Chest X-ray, PA view. Patient: 55 years old, sex F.
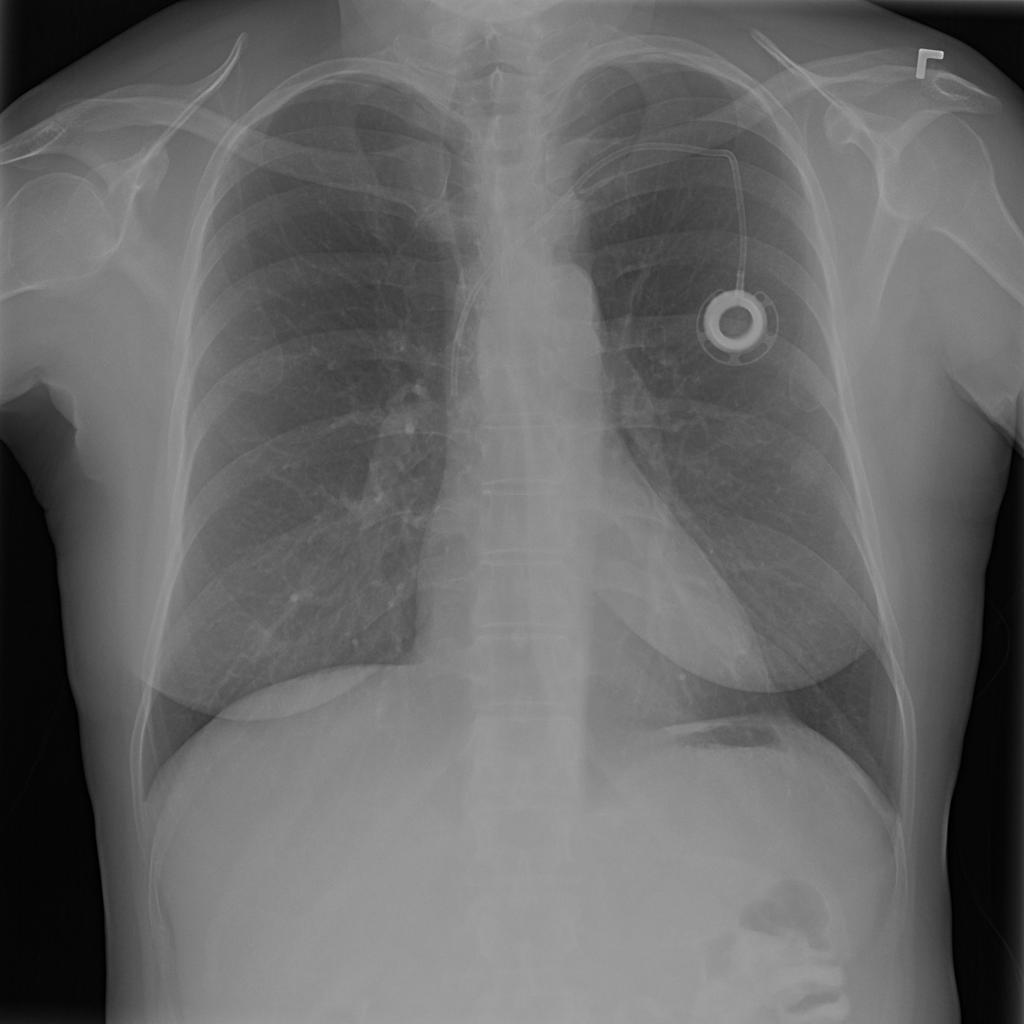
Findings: Mass